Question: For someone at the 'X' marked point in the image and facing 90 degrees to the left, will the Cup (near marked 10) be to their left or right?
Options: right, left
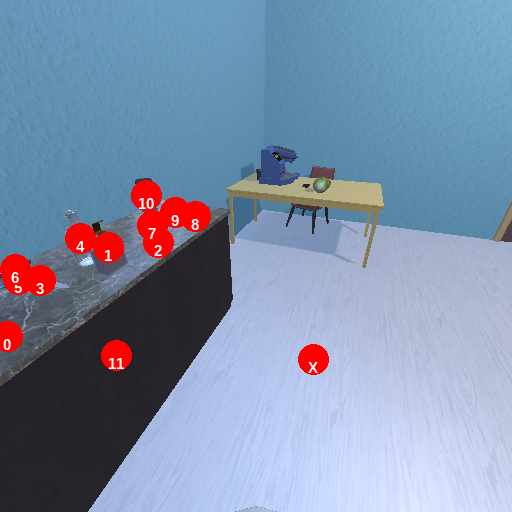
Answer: right